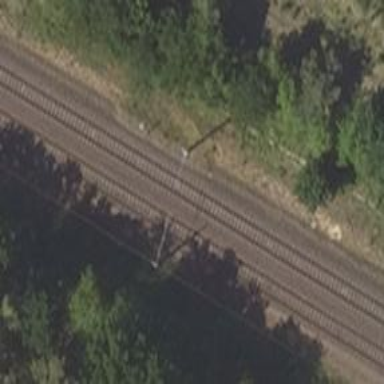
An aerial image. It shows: Railway signal.